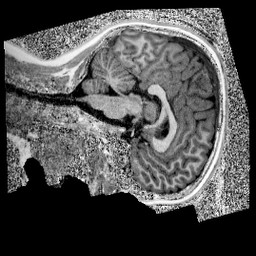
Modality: UNIT1
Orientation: sagittal
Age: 11
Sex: male
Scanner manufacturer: siemens
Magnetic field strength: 3 T
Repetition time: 4 s
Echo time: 0.00299 s